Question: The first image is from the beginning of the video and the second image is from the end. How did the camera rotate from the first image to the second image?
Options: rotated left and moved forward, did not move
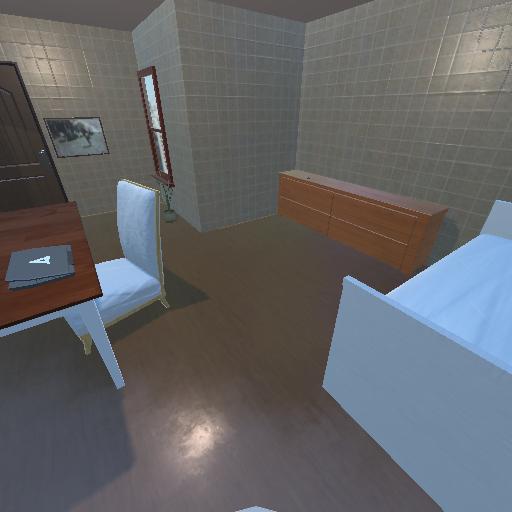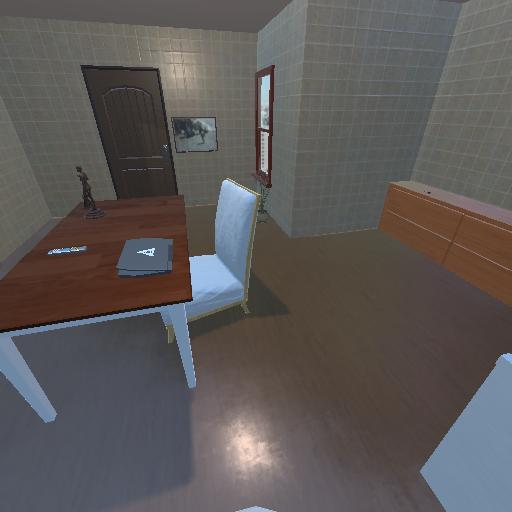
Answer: rotated left and moved forward